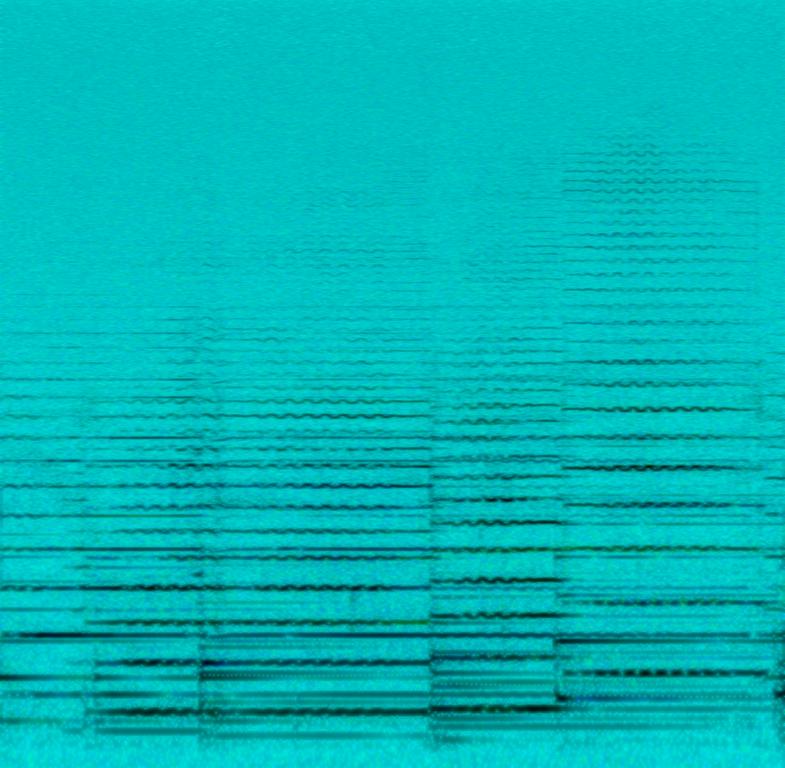
This is a classical music piece performed by a trio of the violin, the cello and the piano. The melody being played is a gentle one and there is a feeling of resolution in this section of the piece. This piece could be used in the soundtrack of a drama TV series during the closing scenes.